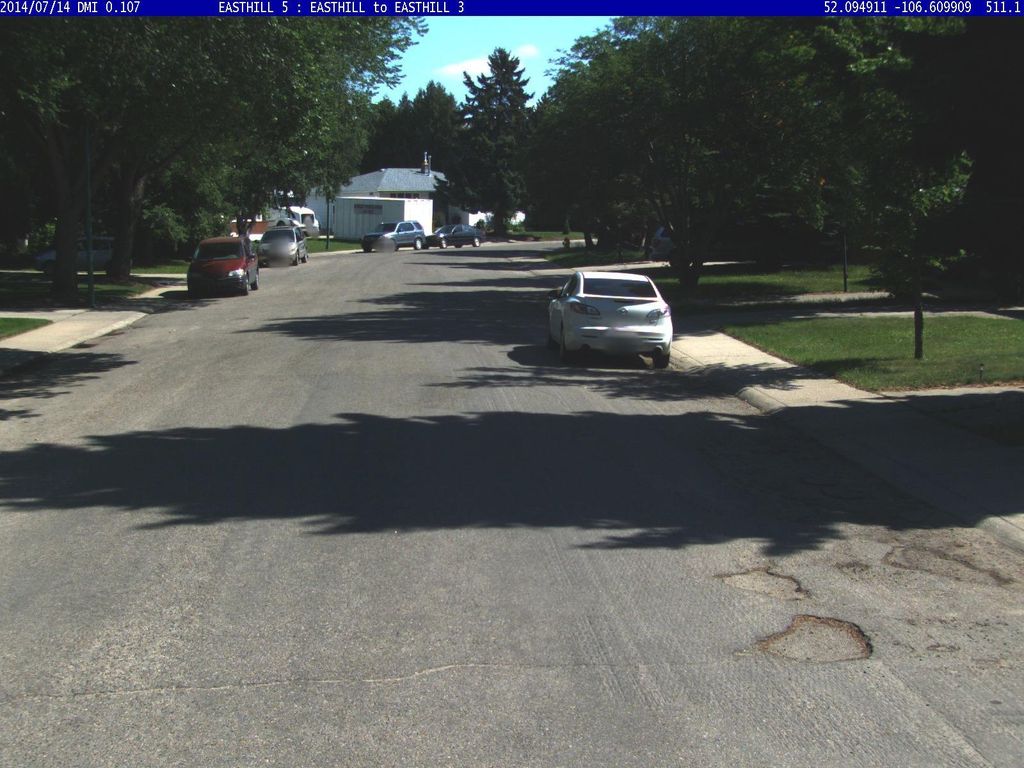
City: saskatoon